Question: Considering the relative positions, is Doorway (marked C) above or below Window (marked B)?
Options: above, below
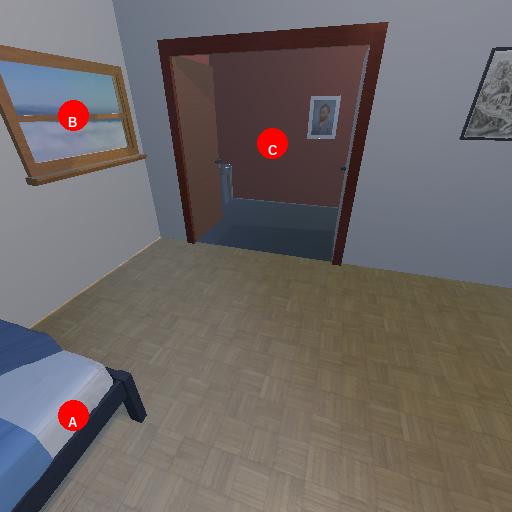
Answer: above